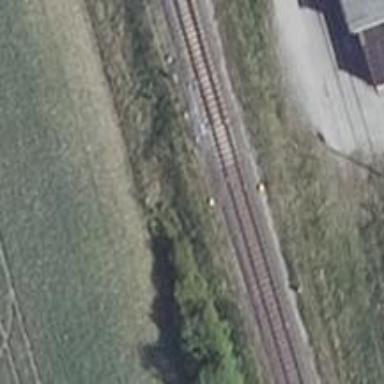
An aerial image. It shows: Railway switch with the turnout pointing to the right.